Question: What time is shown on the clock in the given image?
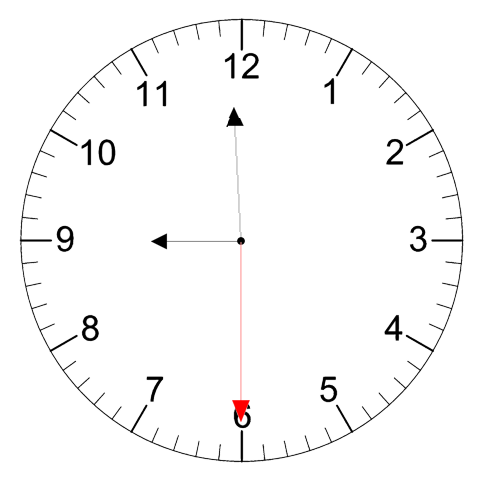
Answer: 08:59:30